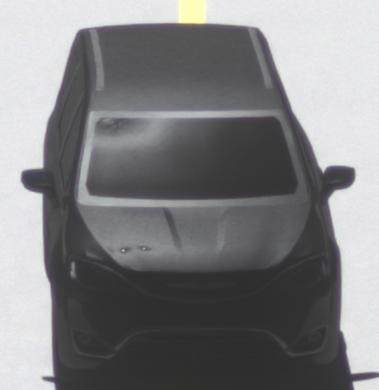
Make: Chrysler
Model: Pacifica
Detailed model: -
Model produced from: 2016
Model produced until: 2020
Doors: 5
Color: black
Road condition: dry road
Daytime: midday
Contrast: high contrast